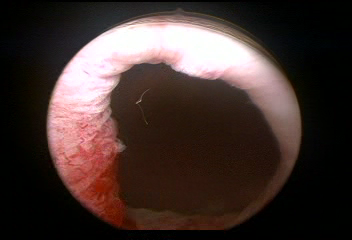
Modality: WLC
Class: Normal mucosa
Bladder cancer association: No